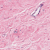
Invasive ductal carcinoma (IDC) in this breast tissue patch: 0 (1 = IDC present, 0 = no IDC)